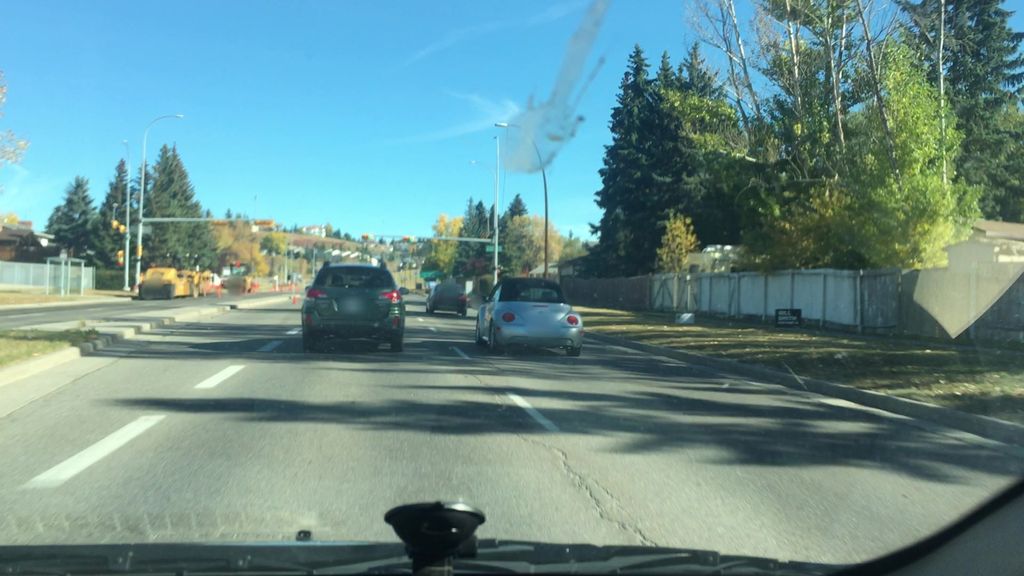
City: calgary